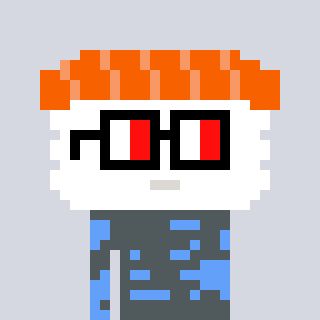
a pixel art character with square glasses with black frames and red eyes, a nigiri-shaped head and a blue-colored body on a cool background